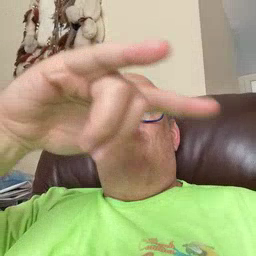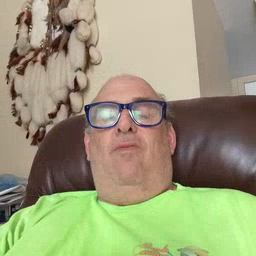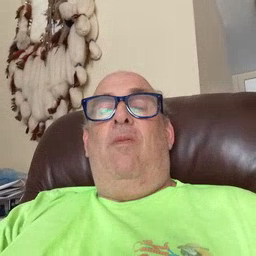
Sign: airplane